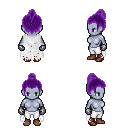
a pixel art fantasy rpg character, female body template, dark elf, purple skin, white tattered cape, white pants, purple short topknot hairstyle, metal gloves, brown shoes, four views (front, back, left, right), 2x2 character sprite sheet, small pixel art, hard edges, no anti-aliasing